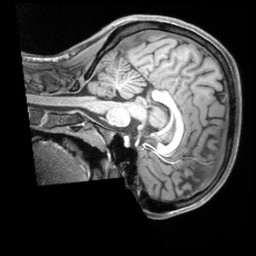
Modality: T1w
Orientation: sagittal
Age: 20
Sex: female
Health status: ill
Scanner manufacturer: siemens
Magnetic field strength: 3 T
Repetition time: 2.2 s
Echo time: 0.00218 s